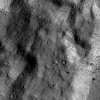
Atmospheric dust classification: not_dusty